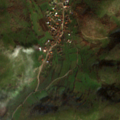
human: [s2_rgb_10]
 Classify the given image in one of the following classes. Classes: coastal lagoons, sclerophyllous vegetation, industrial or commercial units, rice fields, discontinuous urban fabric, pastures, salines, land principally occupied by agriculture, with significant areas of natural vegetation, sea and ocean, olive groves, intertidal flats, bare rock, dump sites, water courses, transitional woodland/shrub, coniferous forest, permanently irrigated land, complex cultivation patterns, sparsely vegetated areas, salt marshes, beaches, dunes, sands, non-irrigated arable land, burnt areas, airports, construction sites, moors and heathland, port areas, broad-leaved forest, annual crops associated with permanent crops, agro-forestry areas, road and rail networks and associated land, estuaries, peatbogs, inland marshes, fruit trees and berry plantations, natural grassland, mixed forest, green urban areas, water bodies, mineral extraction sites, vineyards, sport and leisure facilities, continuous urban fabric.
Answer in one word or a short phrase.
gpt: non-irrigated arable land, complex cultivation patterns, natural grassland, transitional woodland/shrub